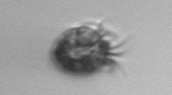
Label: Ciliophora